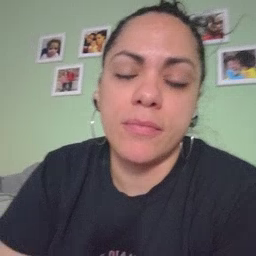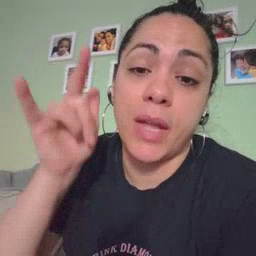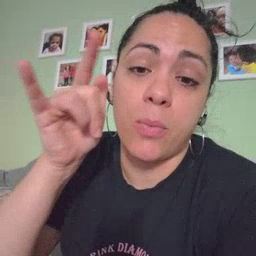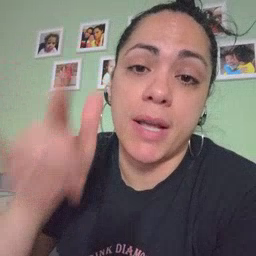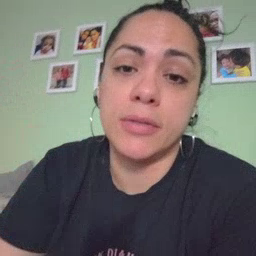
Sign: airplane